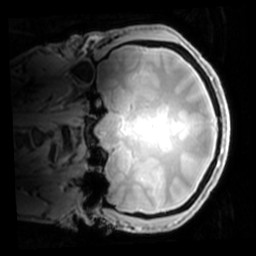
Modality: PDw
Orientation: coronal
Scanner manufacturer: philips
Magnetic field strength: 7 T
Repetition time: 0.008 s
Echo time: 0.001974 s